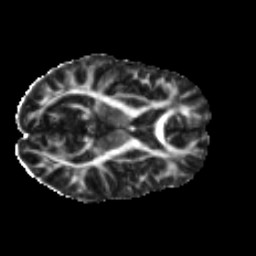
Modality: FA
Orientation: axial
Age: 42
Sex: female
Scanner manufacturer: ge
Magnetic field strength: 3 T
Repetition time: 7.8 s
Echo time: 0.0606 s